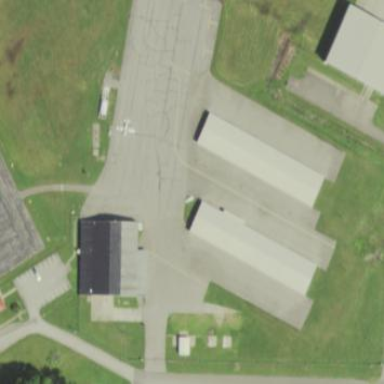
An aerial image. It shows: Asphalt apron at the airport.